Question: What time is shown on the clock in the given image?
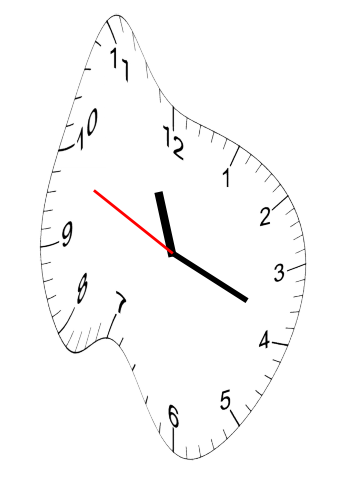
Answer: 11:18:49